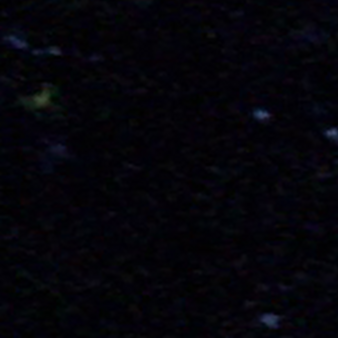
Label: other